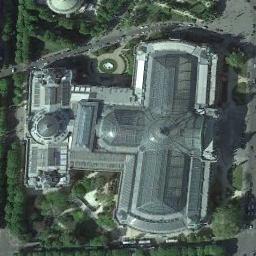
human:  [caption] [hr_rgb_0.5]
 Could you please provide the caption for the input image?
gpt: The palace is surrounded by trees .

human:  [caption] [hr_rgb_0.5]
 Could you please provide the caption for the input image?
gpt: There are some trees near the palace .

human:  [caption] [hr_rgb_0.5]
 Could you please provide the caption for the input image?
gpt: The palace has a cross-shaped palace and a dome palace and the palace is surrounded by some trees .

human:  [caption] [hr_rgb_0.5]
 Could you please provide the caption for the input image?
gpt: One side of the palace is the road and the other side is lush woods .

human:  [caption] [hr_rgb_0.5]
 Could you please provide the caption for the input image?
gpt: There are some green trees around the palace with a dome .